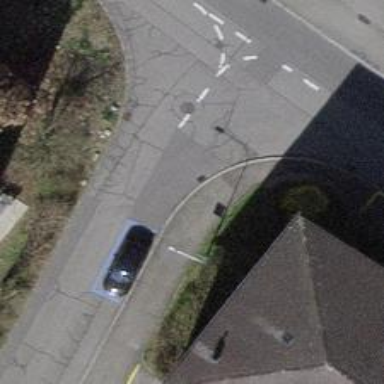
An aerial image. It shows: Sidewalk.